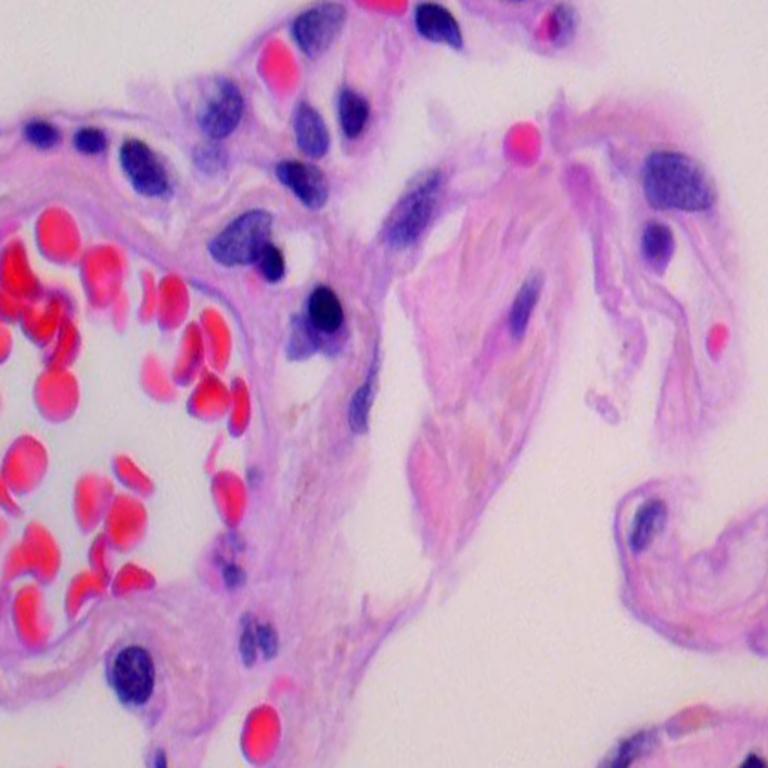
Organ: lung
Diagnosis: benign